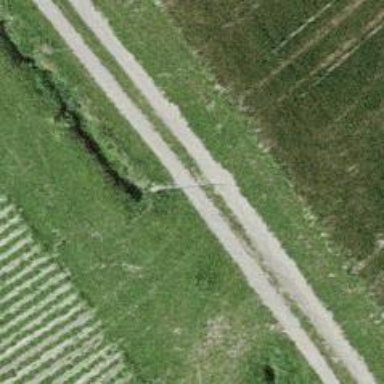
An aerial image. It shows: Grass track road with grade 5 tracktype.